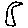
Label: moon